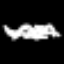
Label: squiggle